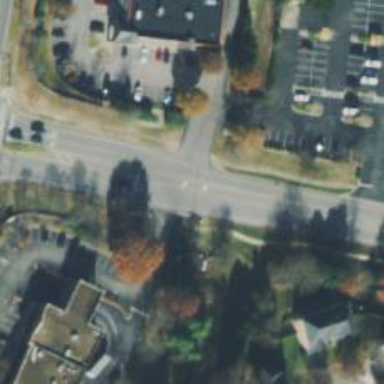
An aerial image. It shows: Unclassified road surrounded by commercial properties.